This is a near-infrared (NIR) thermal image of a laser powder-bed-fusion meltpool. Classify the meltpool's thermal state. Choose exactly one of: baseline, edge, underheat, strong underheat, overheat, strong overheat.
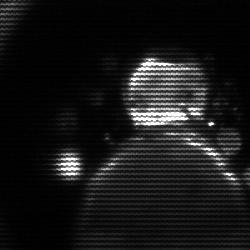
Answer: edge